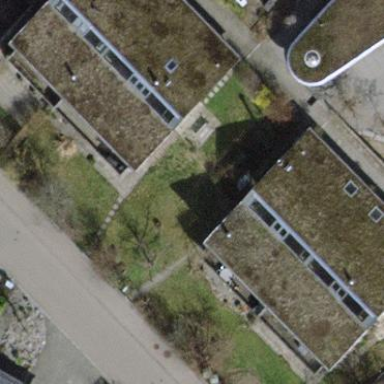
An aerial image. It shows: Terrace building.